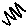
Label: zigzag